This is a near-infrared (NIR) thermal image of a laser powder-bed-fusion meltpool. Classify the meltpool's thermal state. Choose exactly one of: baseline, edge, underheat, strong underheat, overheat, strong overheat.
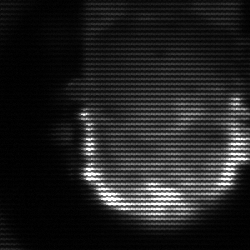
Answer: baseline